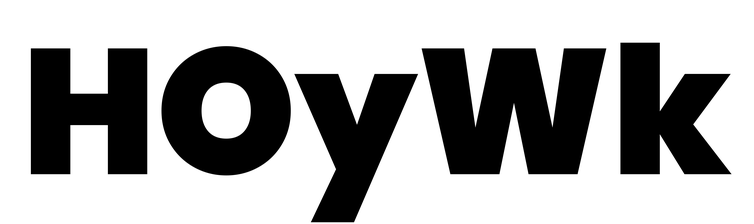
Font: Poppins-Black